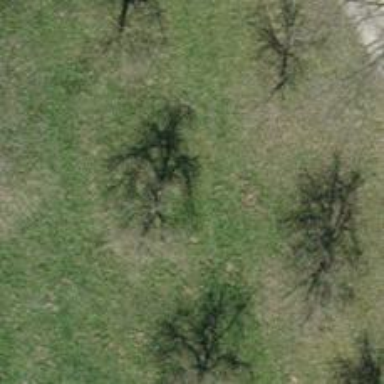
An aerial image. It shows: Single tag "natural: tree."